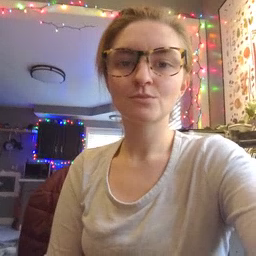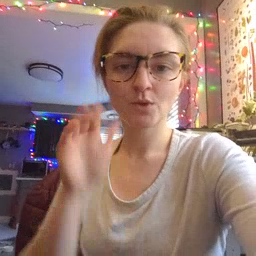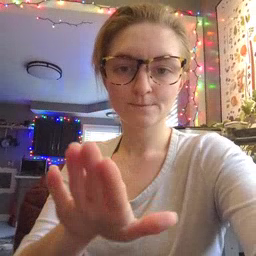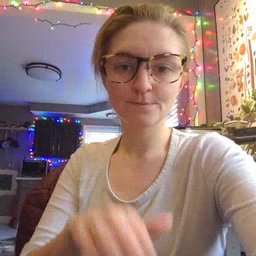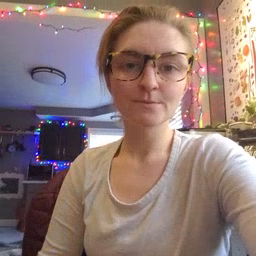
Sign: into